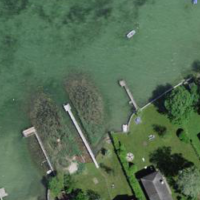
EUNIS habitat code: 14
Species observed at this site:
Lysimachia vulgaris